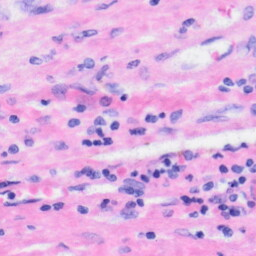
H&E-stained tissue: Liver